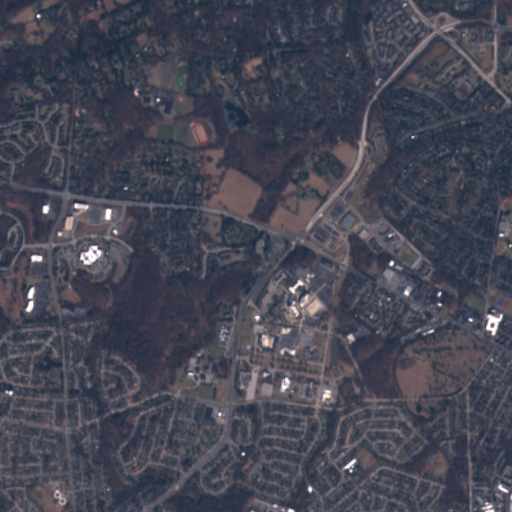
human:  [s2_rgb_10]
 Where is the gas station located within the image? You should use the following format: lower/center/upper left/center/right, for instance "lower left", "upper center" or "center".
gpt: The gas station is located in the lower center of the image.
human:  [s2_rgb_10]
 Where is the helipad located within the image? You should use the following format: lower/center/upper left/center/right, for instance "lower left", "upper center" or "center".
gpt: The helipad is located in the center right of the image.
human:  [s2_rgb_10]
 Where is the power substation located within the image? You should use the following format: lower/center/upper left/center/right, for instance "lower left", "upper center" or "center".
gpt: The power substation is located in the lower right of the image.
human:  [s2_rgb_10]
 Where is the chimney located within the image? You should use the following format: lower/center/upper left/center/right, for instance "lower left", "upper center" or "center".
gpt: The chimney is located in the lower center of the image.
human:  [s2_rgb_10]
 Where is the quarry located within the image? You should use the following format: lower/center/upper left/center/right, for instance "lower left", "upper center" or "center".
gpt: There is no quarry in the image.